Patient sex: F
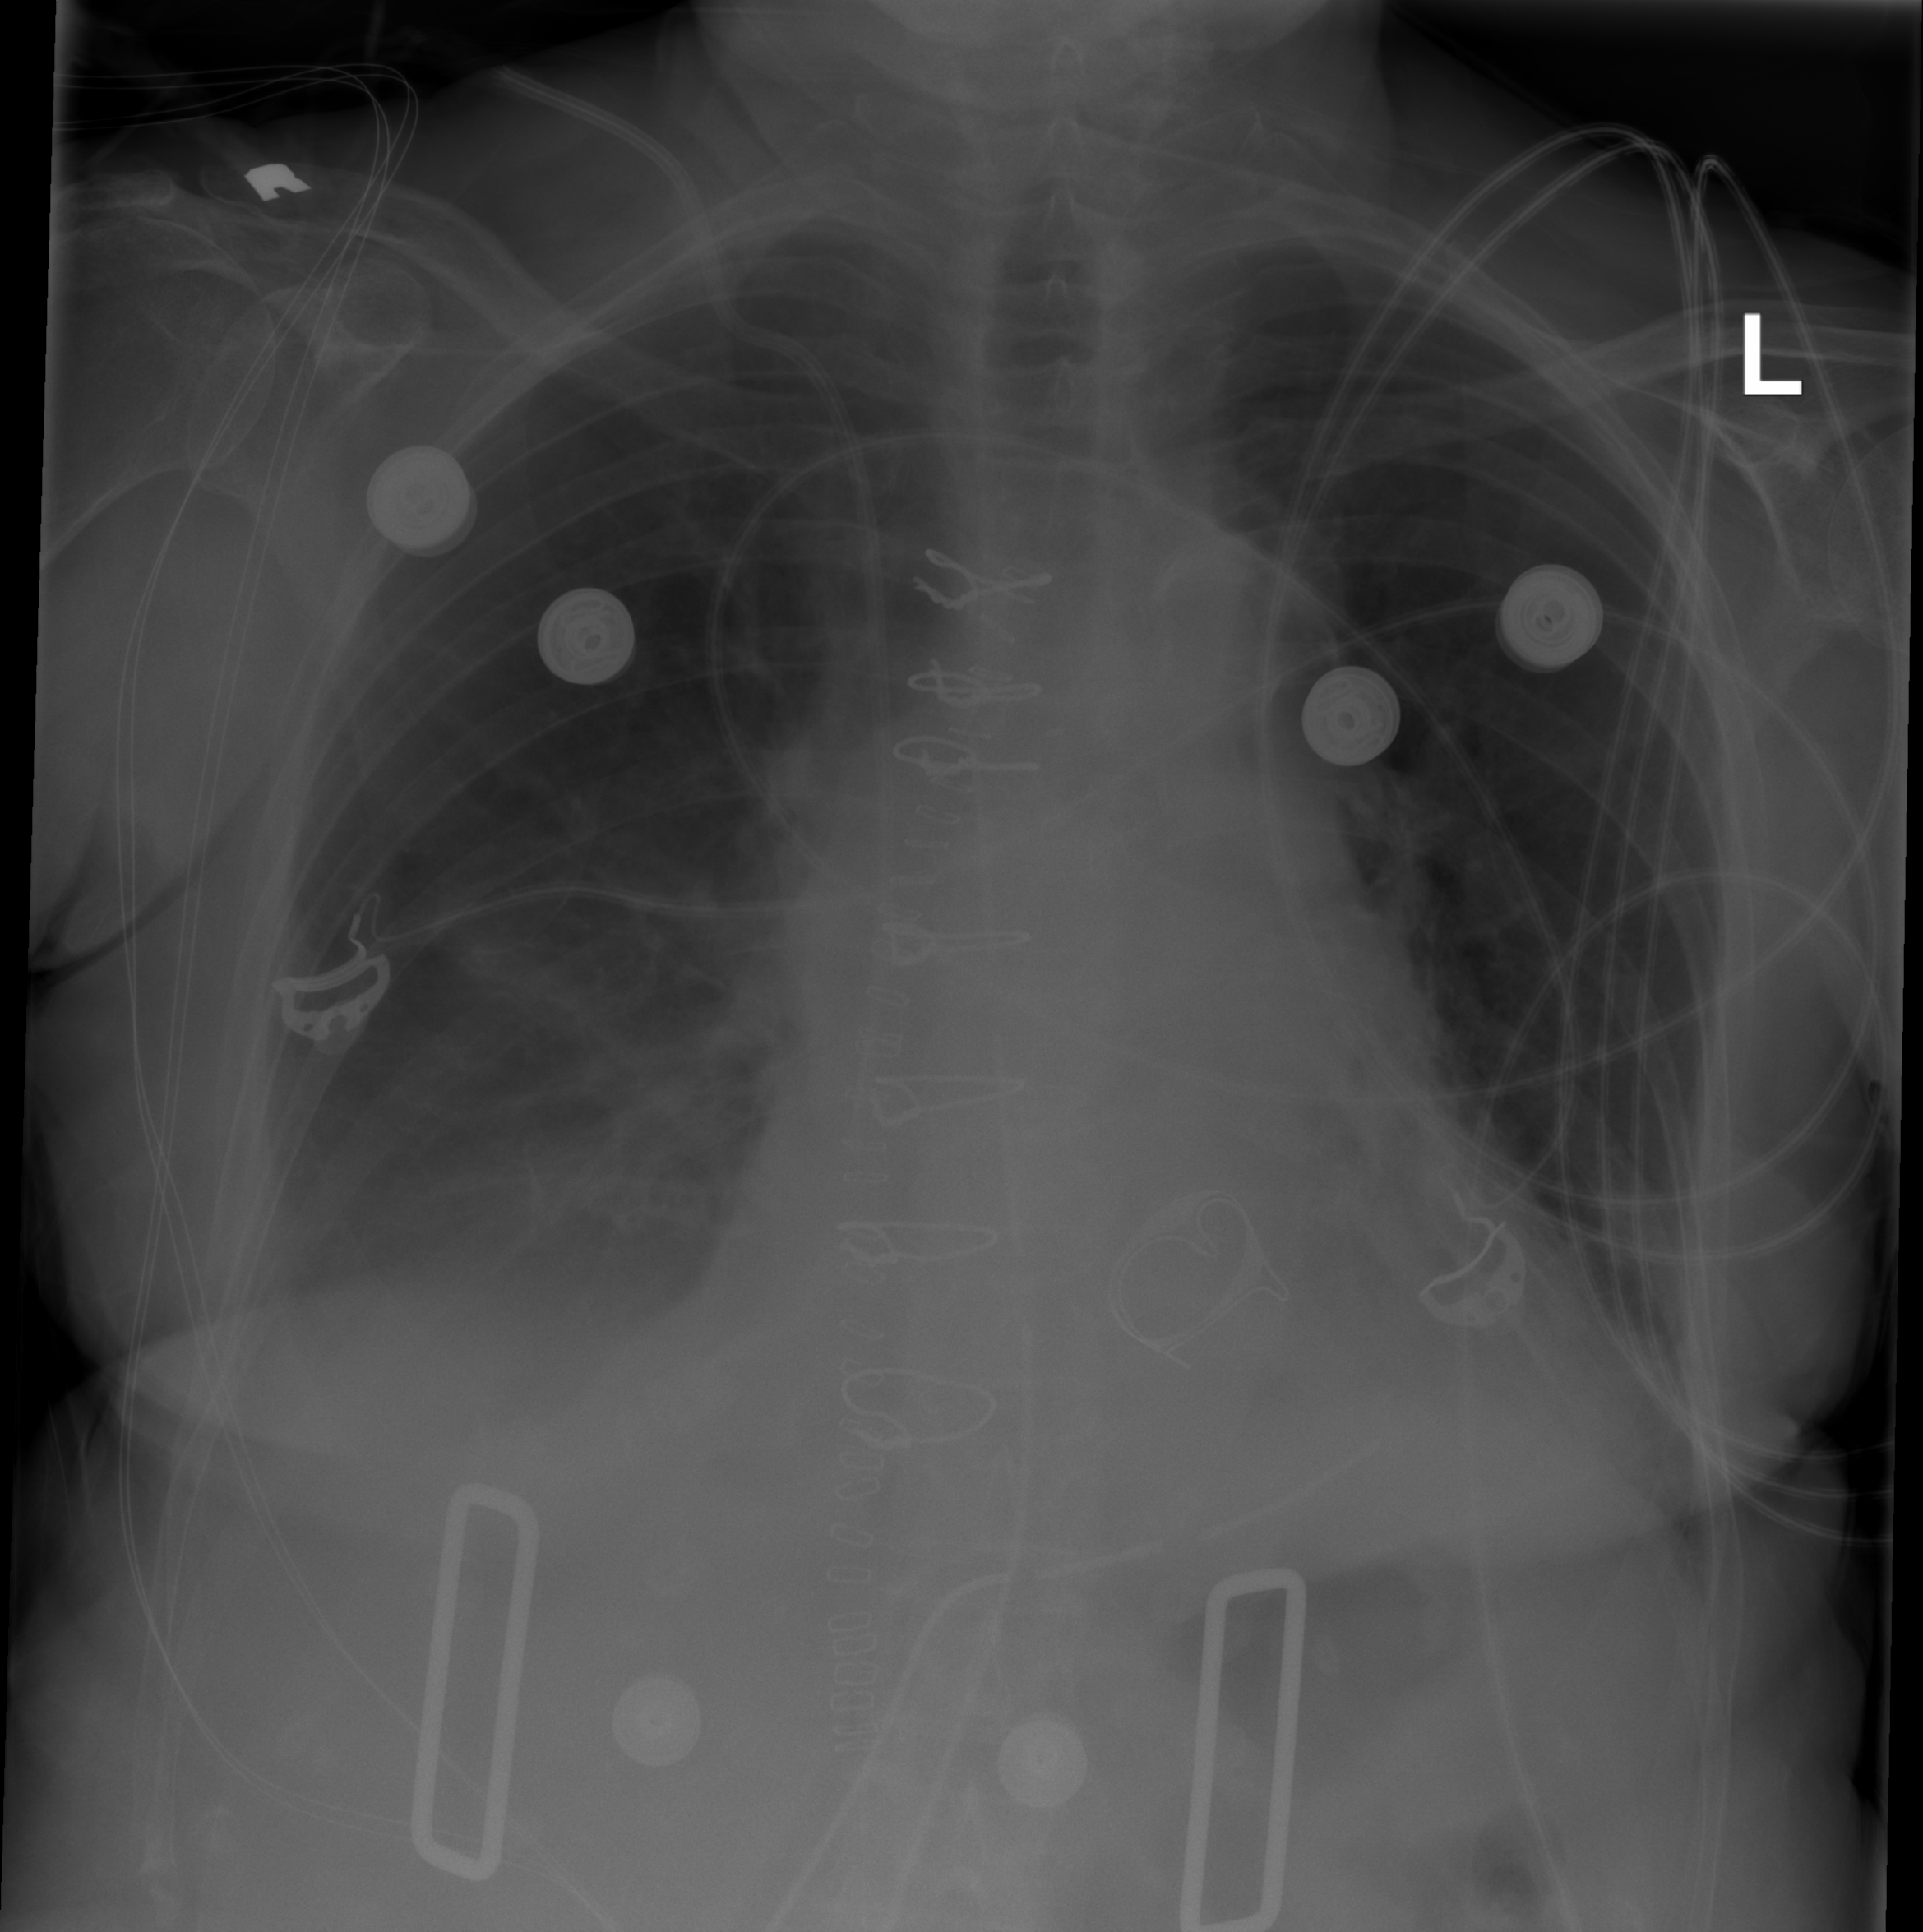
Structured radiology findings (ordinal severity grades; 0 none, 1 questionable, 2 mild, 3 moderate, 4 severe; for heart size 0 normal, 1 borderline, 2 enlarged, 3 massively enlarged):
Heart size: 2
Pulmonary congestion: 2
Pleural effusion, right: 2
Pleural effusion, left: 1
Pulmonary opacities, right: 0
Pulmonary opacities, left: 0
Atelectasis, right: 2
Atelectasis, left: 2